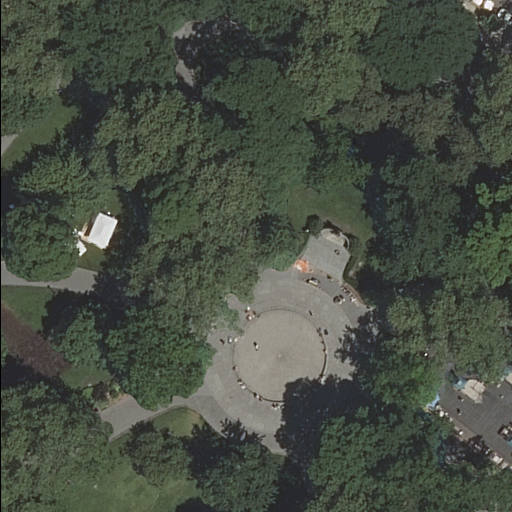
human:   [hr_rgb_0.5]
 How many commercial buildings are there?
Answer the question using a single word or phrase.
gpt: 0

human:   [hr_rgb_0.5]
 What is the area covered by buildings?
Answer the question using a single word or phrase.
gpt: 3m2

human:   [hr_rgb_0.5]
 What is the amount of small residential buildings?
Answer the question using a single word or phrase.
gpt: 1

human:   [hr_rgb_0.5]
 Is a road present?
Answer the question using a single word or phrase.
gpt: yes

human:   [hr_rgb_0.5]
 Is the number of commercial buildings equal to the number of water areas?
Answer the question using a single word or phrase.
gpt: no

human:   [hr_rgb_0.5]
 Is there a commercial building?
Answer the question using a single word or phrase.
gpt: no

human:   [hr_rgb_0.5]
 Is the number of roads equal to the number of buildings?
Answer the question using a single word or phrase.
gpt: no

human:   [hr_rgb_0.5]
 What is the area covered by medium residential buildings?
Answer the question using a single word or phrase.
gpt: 0m2

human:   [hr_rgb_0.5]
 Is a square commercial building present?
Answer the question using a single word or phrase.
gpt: no

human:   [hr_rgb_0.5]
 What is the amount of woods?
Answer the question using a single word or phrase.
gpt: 2

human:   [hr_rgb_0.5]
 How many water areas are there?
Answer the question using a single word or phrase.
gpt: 1

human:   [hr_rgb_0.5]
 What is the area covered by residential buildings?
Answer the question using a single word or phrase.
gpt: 3m2

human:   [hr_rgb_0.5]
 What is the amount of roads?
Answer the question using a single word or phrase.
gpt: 9

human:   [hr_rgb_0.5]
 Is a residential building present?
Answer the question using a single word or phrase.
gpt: yes

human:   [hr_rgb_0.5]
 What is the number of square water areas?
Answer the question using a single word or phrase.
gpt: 1

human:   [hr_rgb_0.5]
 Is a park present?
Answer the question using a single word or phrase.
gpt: yes

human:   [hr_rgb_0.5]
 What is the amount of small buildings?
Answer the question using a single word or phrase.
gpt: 1

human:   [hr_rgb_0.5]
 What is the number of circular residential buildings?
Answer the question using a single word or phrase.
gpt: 0

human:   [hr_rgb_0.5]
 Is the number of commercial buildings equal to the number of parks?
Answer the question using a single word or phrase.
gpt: no

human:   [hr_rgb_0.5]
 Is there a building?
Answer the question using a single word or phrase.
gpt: yes

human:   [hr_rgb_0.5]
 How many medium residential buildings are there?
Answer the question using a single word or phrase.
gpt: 0

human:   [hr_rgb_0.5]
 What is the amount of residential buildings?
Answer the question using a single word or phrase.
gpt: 1

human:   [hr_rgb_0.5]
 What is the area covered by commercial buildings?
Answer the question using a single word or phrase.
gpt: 0m2

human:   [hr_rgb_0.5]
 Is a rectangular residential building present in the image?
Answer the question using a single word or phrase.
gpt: yes

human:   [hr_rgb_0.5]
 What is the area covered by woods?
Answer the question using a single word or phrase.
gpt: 2204m2

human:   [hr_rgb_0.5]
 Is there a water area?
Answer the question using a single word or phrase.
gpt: yes

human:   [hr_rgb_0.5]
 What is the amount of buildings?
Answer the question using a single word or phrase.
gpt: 1

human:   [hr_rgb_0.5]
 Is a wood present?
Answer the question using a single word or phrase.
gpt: yes

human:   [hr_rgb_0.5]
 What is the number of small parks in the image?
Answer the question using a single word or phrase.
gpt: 0

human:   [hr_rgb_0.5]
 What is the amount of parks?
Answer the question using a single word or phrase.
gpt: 1

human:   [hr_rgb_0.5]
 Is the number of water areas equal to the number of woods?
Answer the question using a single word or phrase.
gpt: no

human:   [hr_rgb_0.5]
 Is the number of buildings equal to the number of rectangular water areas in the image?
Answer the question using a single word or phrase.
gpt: yes

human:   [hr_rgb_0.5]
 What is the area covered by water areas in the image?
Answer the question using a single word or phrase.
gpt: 276m2

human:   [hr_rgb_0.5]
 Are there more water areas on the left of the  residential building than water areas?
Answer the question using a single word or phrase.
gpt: no

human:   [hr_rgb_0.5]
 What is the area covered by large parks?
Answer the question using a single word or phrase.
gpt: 5383m2

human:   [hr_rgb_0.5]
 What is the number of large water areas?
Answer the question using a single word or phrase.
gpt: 0

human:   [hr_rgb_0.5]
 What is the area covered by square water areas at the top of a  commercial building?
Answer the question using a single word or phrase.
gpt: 0m2

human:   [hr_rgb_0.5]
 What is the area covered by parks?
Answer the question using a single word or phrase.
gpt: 5383m2

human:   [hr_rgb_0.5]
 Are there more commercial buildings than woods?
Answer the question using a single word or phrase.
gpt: no

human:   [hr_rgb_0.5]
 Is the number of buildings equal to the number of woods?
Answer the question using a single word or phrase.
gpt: no

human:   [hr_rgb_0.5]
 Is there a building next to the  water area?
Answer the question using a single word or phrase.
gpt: yes

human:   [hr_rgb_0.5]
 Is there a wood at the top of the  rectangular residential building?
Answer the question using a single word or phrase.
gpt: no

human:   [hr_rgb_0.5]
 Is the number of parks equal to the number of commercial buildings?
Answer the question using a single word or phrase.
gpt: no

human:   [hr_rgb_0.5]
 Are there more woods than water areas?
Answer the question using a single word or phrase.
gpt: yes

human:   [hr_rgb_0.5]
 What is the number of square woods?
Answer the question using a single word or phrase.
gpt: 0

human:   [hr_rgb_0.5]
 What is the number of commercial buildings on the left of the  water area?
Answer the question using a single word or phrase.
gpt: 0

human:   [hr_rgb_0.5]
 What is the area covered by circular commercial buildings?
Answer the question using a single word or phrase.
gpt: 0m2

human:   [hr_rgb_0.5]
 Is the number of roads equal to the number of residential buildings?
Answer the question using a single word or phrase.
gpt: no

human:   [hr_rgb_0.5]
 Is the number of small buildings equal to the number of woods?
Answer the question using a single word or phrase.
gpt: no

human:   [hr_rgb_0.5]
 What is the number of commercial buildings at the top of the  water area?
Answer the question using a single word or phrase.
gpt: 0

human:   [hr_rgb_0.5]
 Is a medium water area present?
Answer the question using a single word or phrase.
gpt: yes

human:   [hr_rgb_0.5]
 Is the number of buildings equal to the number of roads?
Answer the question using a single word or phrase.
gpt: no

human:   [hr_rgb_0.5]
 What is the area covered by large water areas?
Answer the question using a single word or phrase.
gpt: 0m2

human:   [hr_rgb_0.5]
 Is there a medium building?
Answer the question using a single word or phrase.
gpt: no

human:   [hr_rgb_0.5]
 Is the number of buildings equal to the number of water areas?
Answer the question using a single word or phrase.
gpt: yes

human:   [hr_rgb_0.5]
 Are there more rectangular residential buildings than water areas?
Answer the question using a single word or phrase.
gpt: no

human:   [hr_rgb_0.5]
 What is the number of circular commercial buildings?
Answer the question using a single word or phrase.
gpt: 0

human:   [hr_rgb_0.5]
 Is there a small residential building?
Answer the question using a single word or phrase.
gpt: yes

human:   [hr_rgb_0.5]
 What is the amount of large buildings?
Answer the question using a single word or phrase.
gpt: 0

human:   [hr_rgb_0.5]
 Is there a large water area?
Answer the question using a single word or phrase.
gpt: no

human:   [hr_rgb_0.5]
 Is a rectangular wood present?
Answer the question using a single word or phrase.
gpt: no

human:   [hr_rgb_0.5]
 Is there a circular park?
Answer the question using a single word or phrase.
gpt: no

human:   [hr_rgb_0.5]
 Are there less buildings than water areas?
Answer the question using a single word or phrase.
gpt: no

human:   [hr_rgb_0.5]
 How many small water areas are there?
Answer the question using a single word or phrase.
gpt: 0